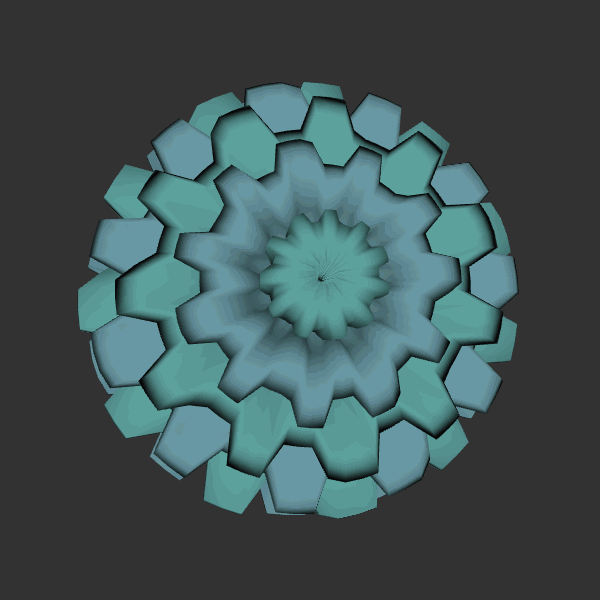
Background: dark